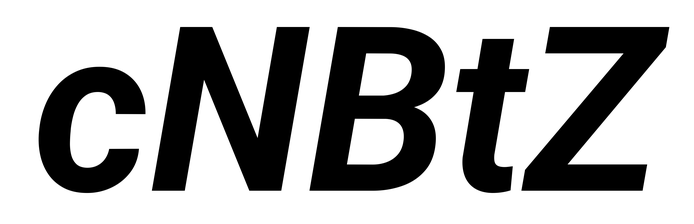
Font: Roboto-Italic_Bold_Italic